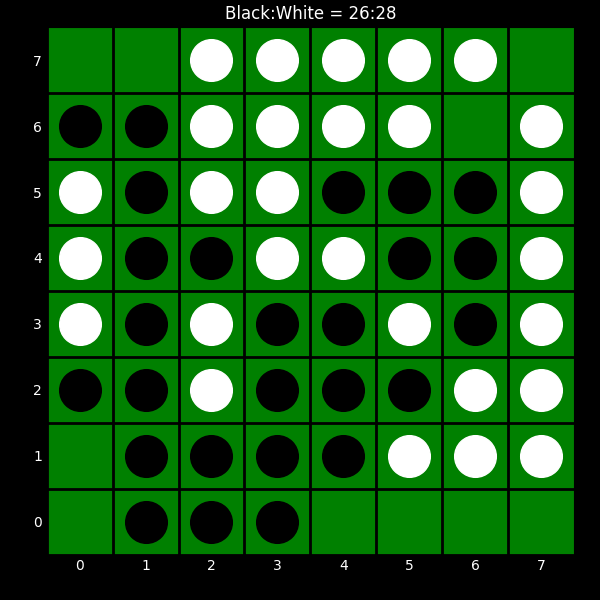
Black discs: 26
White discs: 28